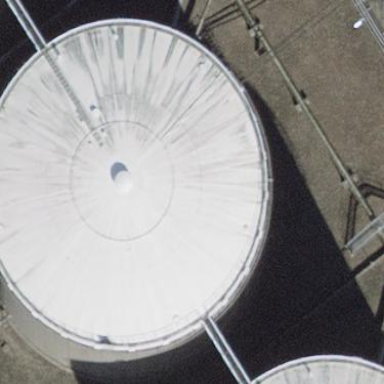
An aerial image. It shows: Storage tank which is man-made.